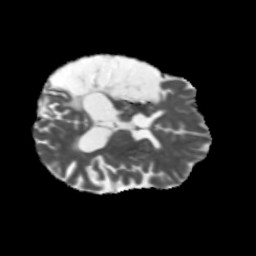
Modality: MD
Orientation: axial
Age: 51
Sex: male
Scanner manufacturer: siemens
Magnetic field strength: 3 T
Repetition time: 5.47 s
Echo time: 0.0854 s